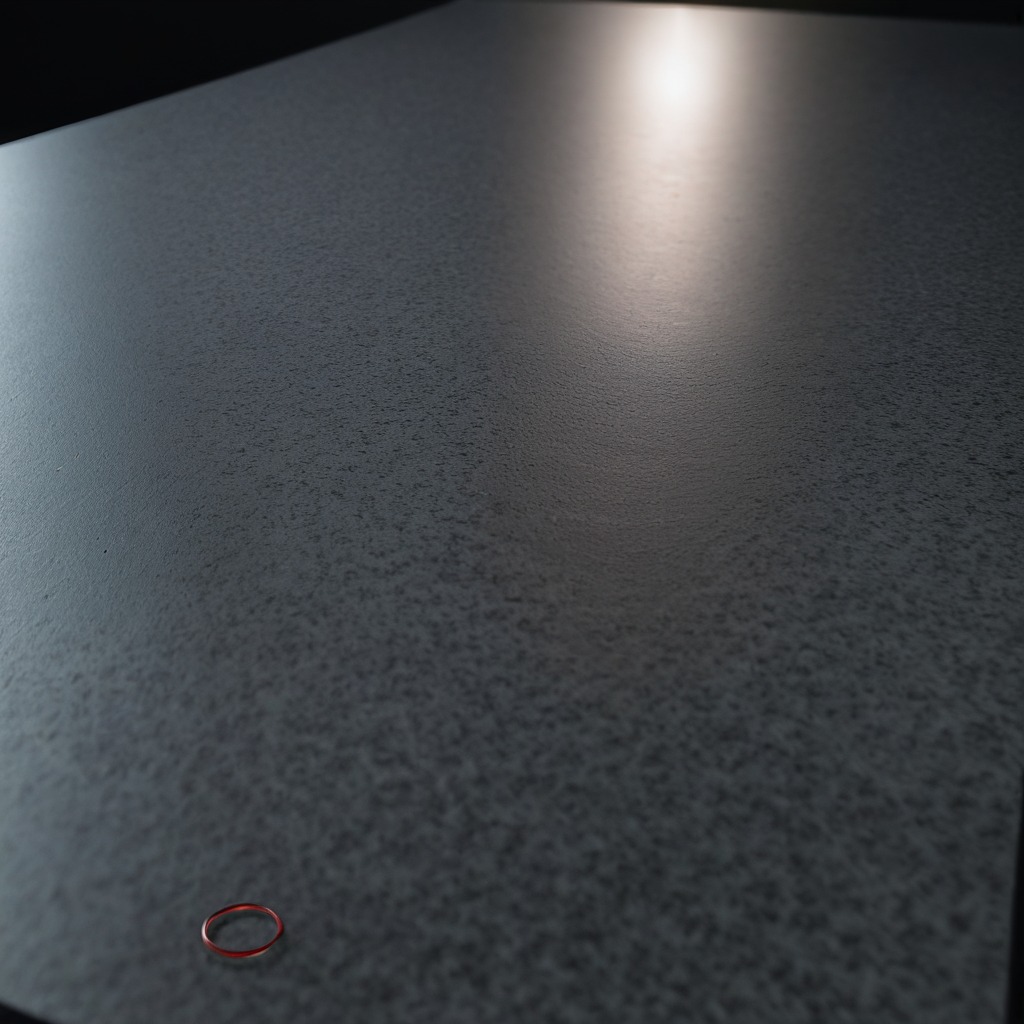
A rubber O-ring is lying on the granite table inside a workshop at night dim ambient light soft shadows worn but